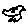
Label: bird